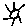
Label: sun